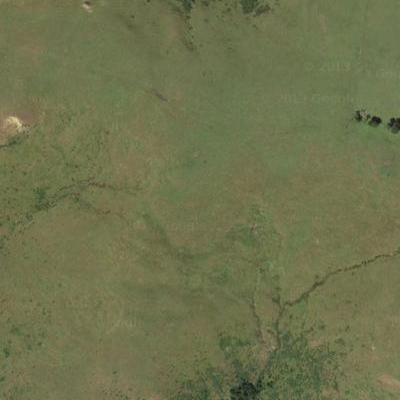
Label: Grass